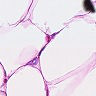
Metastatic tissue present: no